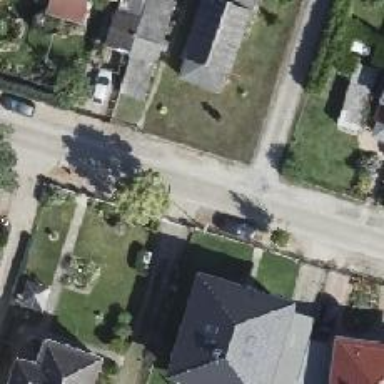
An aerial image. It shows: Residential road.